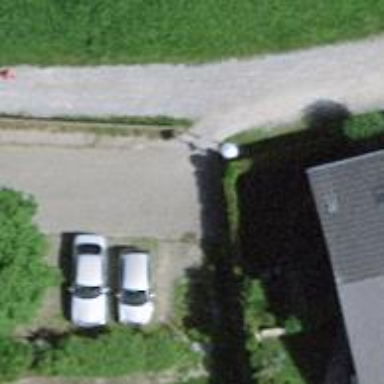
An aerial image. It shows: Gray and red bollard.